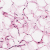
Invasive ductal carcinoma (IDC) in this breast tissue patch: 0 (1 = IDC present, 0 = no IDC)